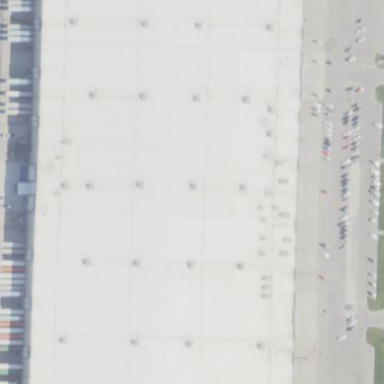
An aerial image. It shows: Warehouse that serves as post depot.